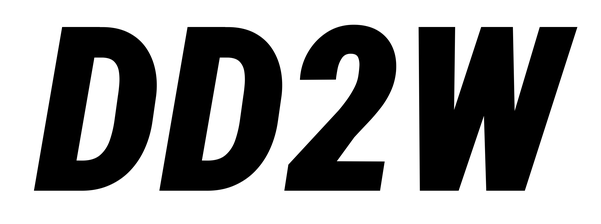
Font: Roboto-Italic_Condensed_Black_Italic